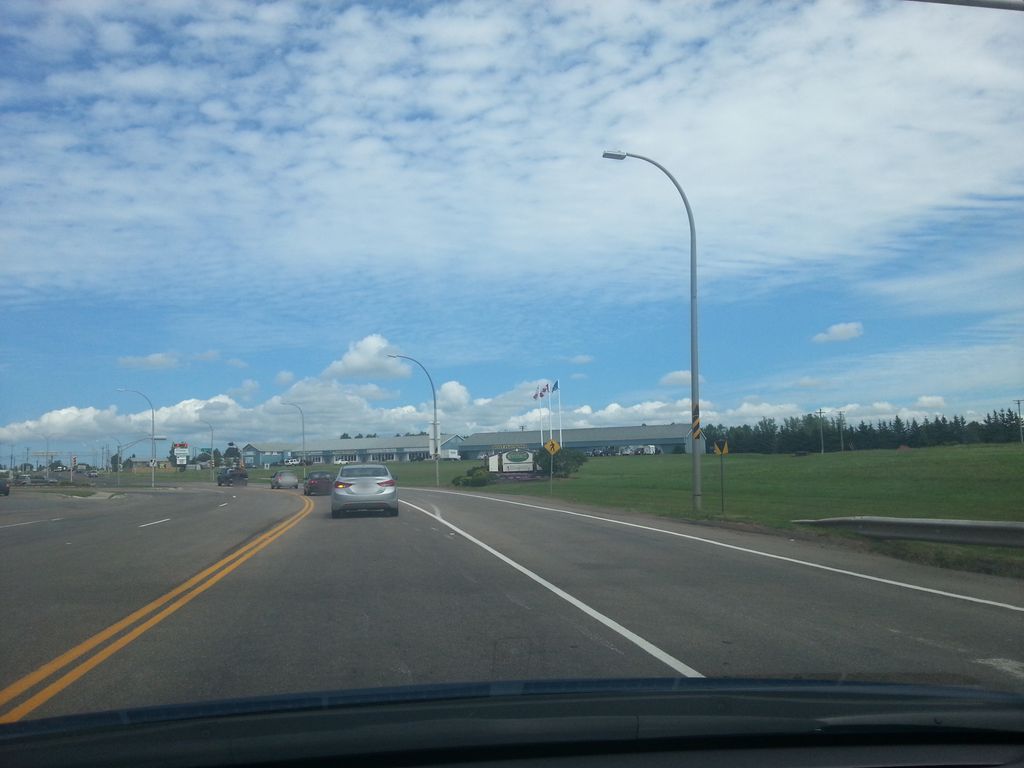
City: charlottetown